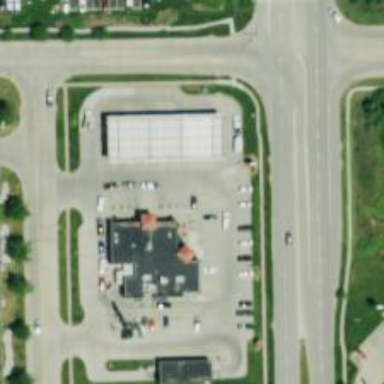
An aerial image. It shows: Convenience shop.